Interaction volume radius: 5 \u00c5
Interaction volume height: 25 \u00c5
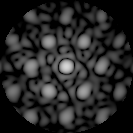
Disorder parameter: 0.4147